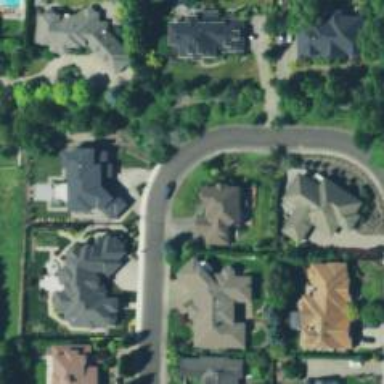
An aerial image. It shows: Residential road with sidewalk on the left side.